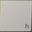
Piece: xx